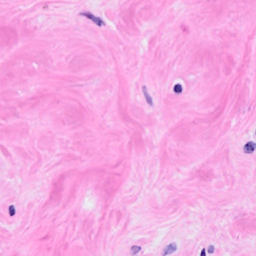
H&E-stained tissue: Breast